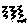
Label: zigzag